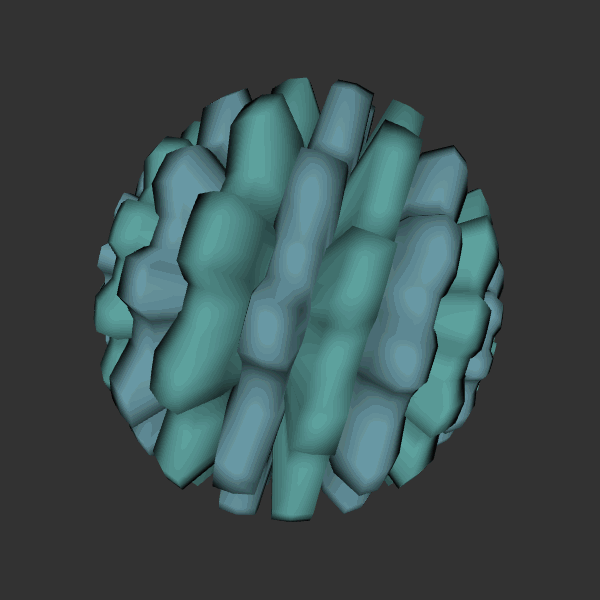
Background: dark